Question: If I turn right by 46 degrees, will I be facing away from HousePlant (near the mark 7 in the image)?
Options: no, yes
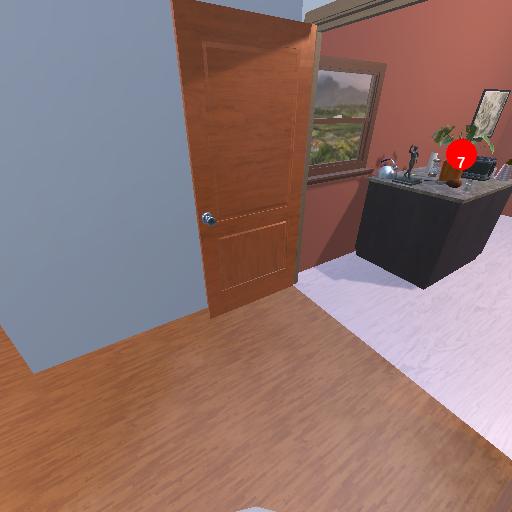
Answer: no